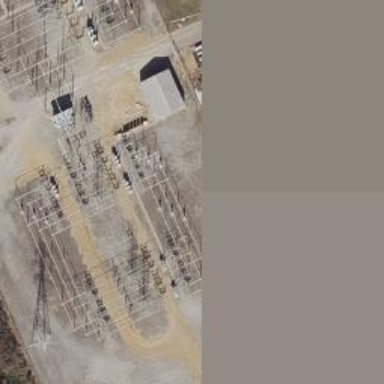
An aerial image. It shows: Switch used for power control.